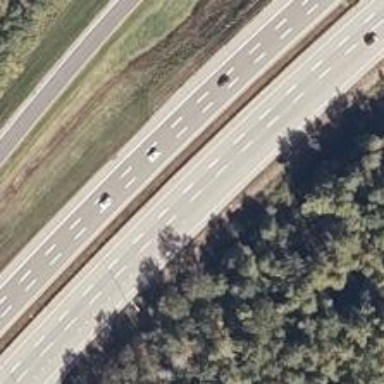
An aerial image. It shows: Asphalt motorway.